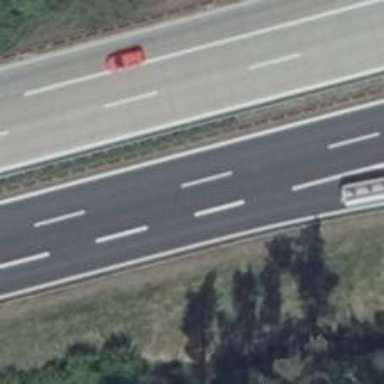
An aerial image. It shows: Motorway junction.